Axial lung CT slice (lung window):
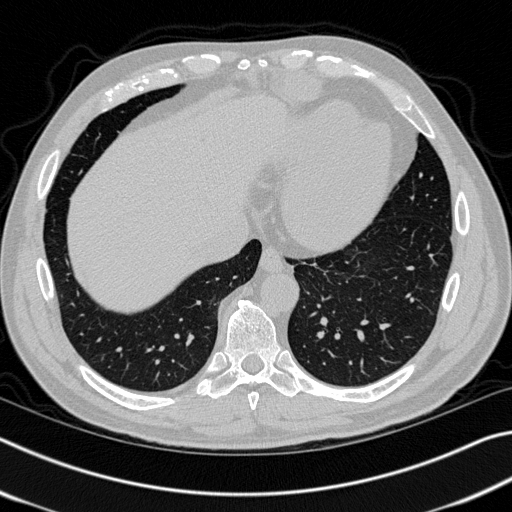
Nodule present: no